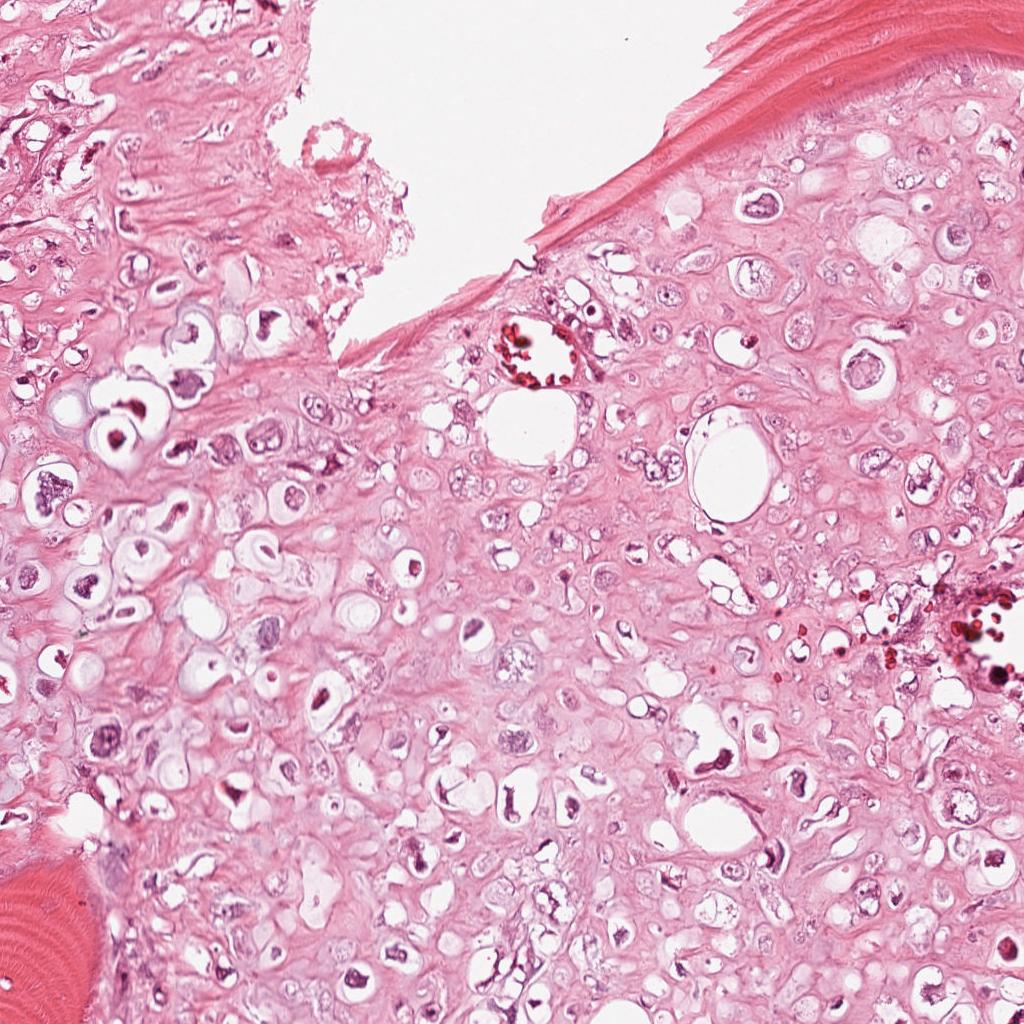
Label: Viable